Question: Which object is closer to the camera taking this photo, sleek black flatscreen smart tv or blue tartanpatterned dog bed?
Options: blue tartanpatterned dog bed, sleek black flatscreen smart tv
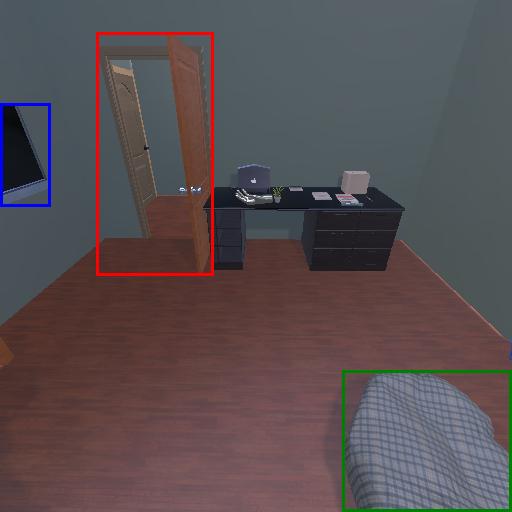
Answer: blue tartanpatterned dog bed